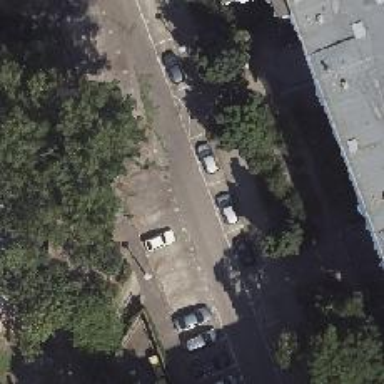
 there is perpendicular street-side parking."